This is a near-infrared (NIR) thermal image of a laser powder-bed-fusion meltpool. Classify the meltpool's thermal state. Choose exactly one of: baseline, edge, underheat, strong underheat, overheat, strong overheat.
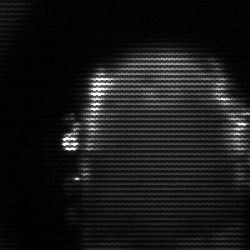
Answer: baseline